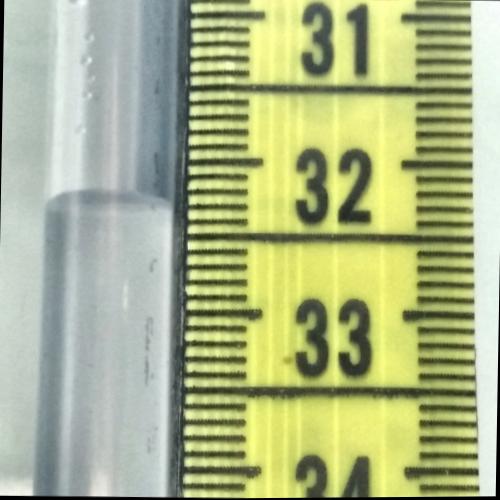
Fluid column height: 32.3 cm